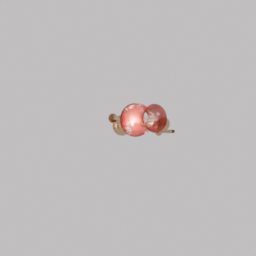
Label: lighting